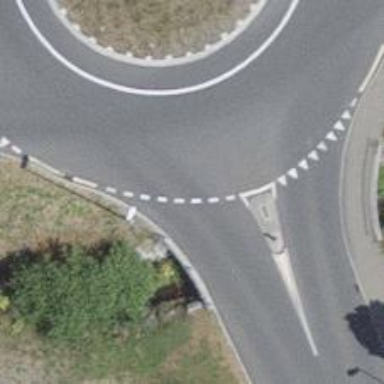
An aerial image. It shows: Road with "give way" sign.